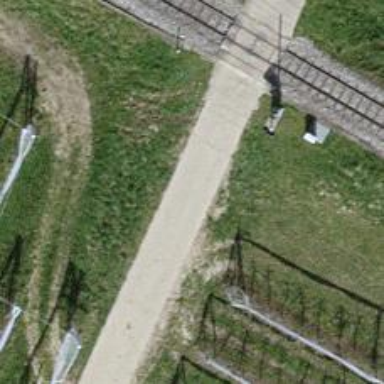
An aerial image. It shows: Well-maintained track road with grade 1 tracktype.